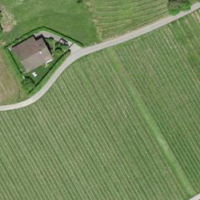
EUNIS habitat code: 52
Species observed at this site:
Cephalanthera rubra